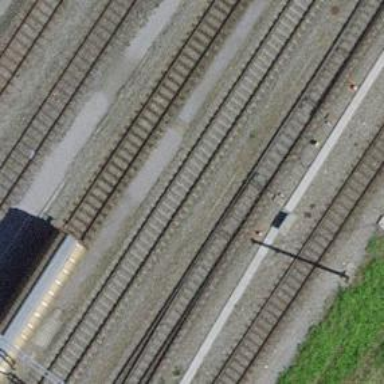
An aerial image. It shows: Railway switch.